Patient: sex F, age 58
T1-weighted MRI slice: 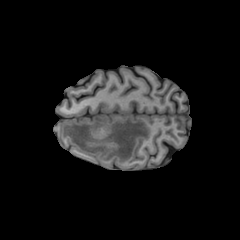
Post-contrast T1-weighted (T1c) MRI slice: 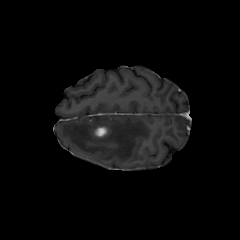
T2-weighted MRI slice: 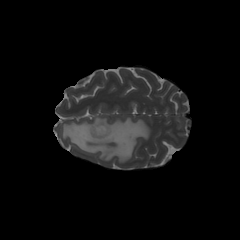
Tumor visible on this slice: yes
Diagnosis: Glioblastoma, IDH-wildtype
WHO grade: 4